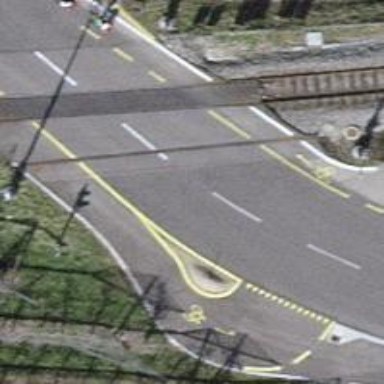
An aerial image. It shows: Primary highway with asphalt surface. There are exclusive lanes for cyclists on both sides of the road.